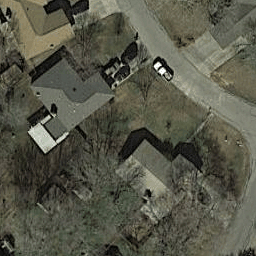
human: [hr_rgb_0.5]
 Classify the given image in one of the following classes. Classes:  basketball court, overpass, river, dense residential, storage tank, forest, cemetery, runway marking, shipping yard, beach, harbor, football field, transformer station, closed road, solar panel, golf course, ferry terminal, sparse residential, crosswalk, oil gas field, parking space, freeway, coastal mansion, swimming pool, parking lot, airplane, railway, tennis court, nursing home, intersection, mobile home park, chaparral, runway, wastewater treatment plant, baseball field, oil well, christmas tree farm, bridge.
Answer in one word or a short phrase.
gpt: sparse residential